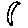
Label: moon